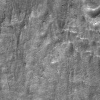
Atmospheric dust classification: not_dusty